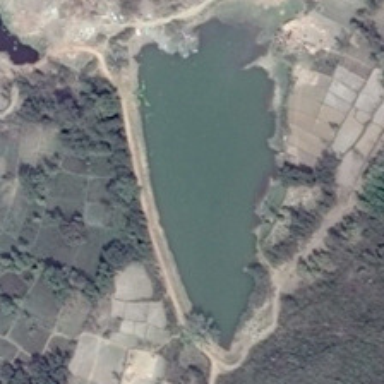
Many green plants and some khaki bareland are around an almost triangular pond .